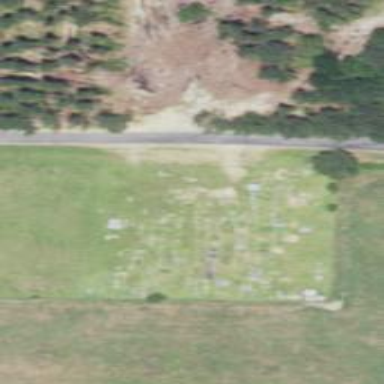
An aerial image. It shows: View of cemetery with graves.